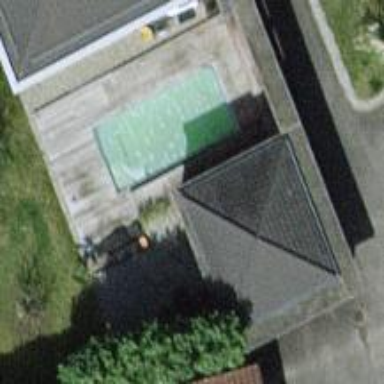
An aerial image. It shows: Garage building.